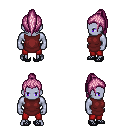
a pixel art fantasy rpg character, male body template, dark elf, purple skin, maroon tunic, red pants, pink long topknot hairstyle, ghillies, four views (front, back, left, right), 2x2 character sprite sheet, small pixel art, hard edges, no anti-aliasing